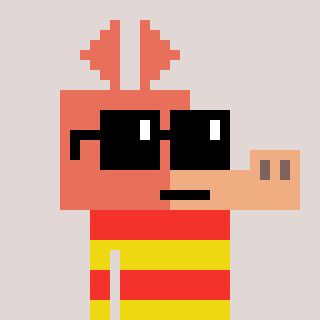
a pixel art character with square black sunglasses, a aardvark-shaped head and a yellow-colored body on a warm background